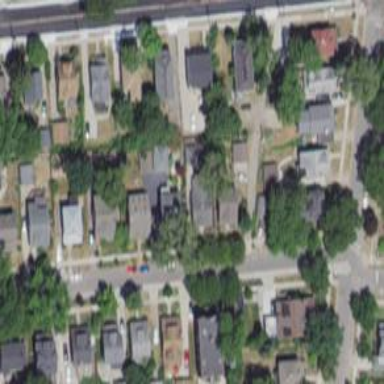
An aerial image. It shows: Alley classified as service road.